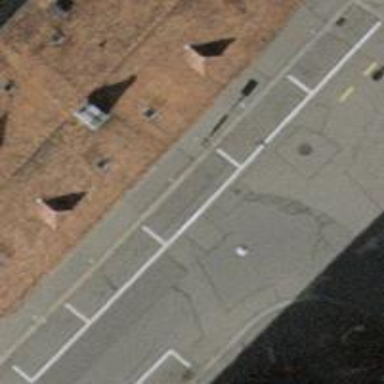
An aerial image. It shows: Parking lane designated for parking.